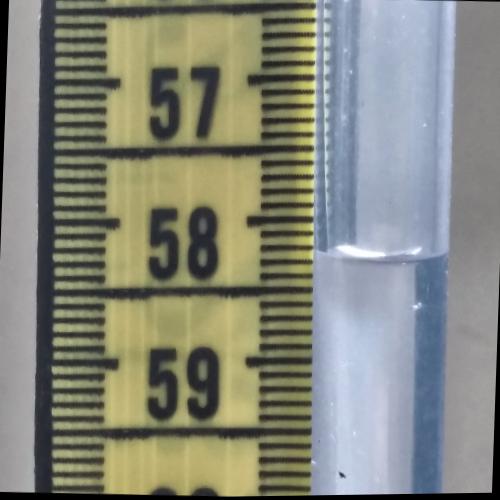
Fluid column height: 58.3 cm